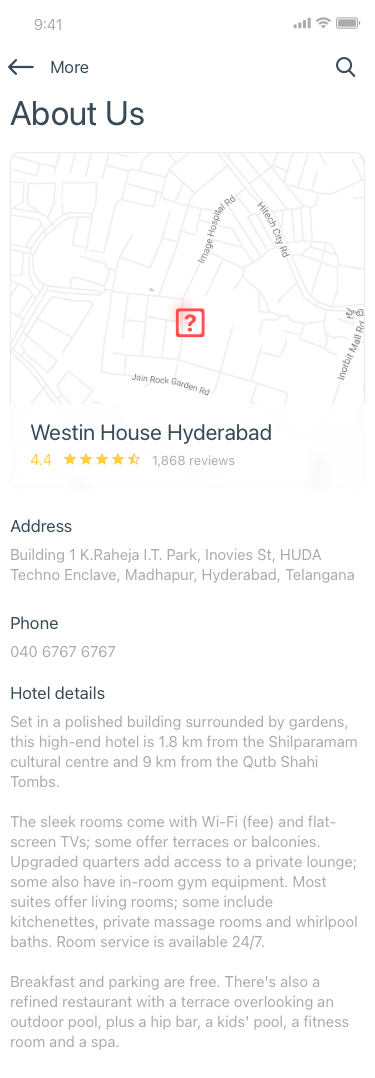
Text in this UI design:
Westin House Hyderabad
4.4
1,868 reviews

Address
Building 1 K.Raheja I.T. Park, Inovies St, HUDA
Techno Enclave, Madhapur, Hyderabad, Telangana
Phone
040 6767 6767
Hotel details
Set in a polished building surrounded by gardens,
this high-end hotel is 1.8 km from the Shilparamam
cultural centre and 9 km from the Qutb Shahi
Tombs.
The sleek rooms come with Wi-Fi (fee) and flat-
screen TVs; some offer terraces or balconies.
Upgraded quarters add access to a private lounge;
some also have in-room gym equipment. Most
suites offer living rooms; some include
kitchenettes, private massage rooms and whirlpool
baths. Room service is available 24/7.
Breakfast and parking are free. There's also a
refined restaurant with a terrace overlooking an
outdoor pool, plus a hip bar, a kids' pool, a fitness
room and a spa.